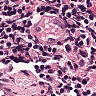
Metastatic tissue present: no